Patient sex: M
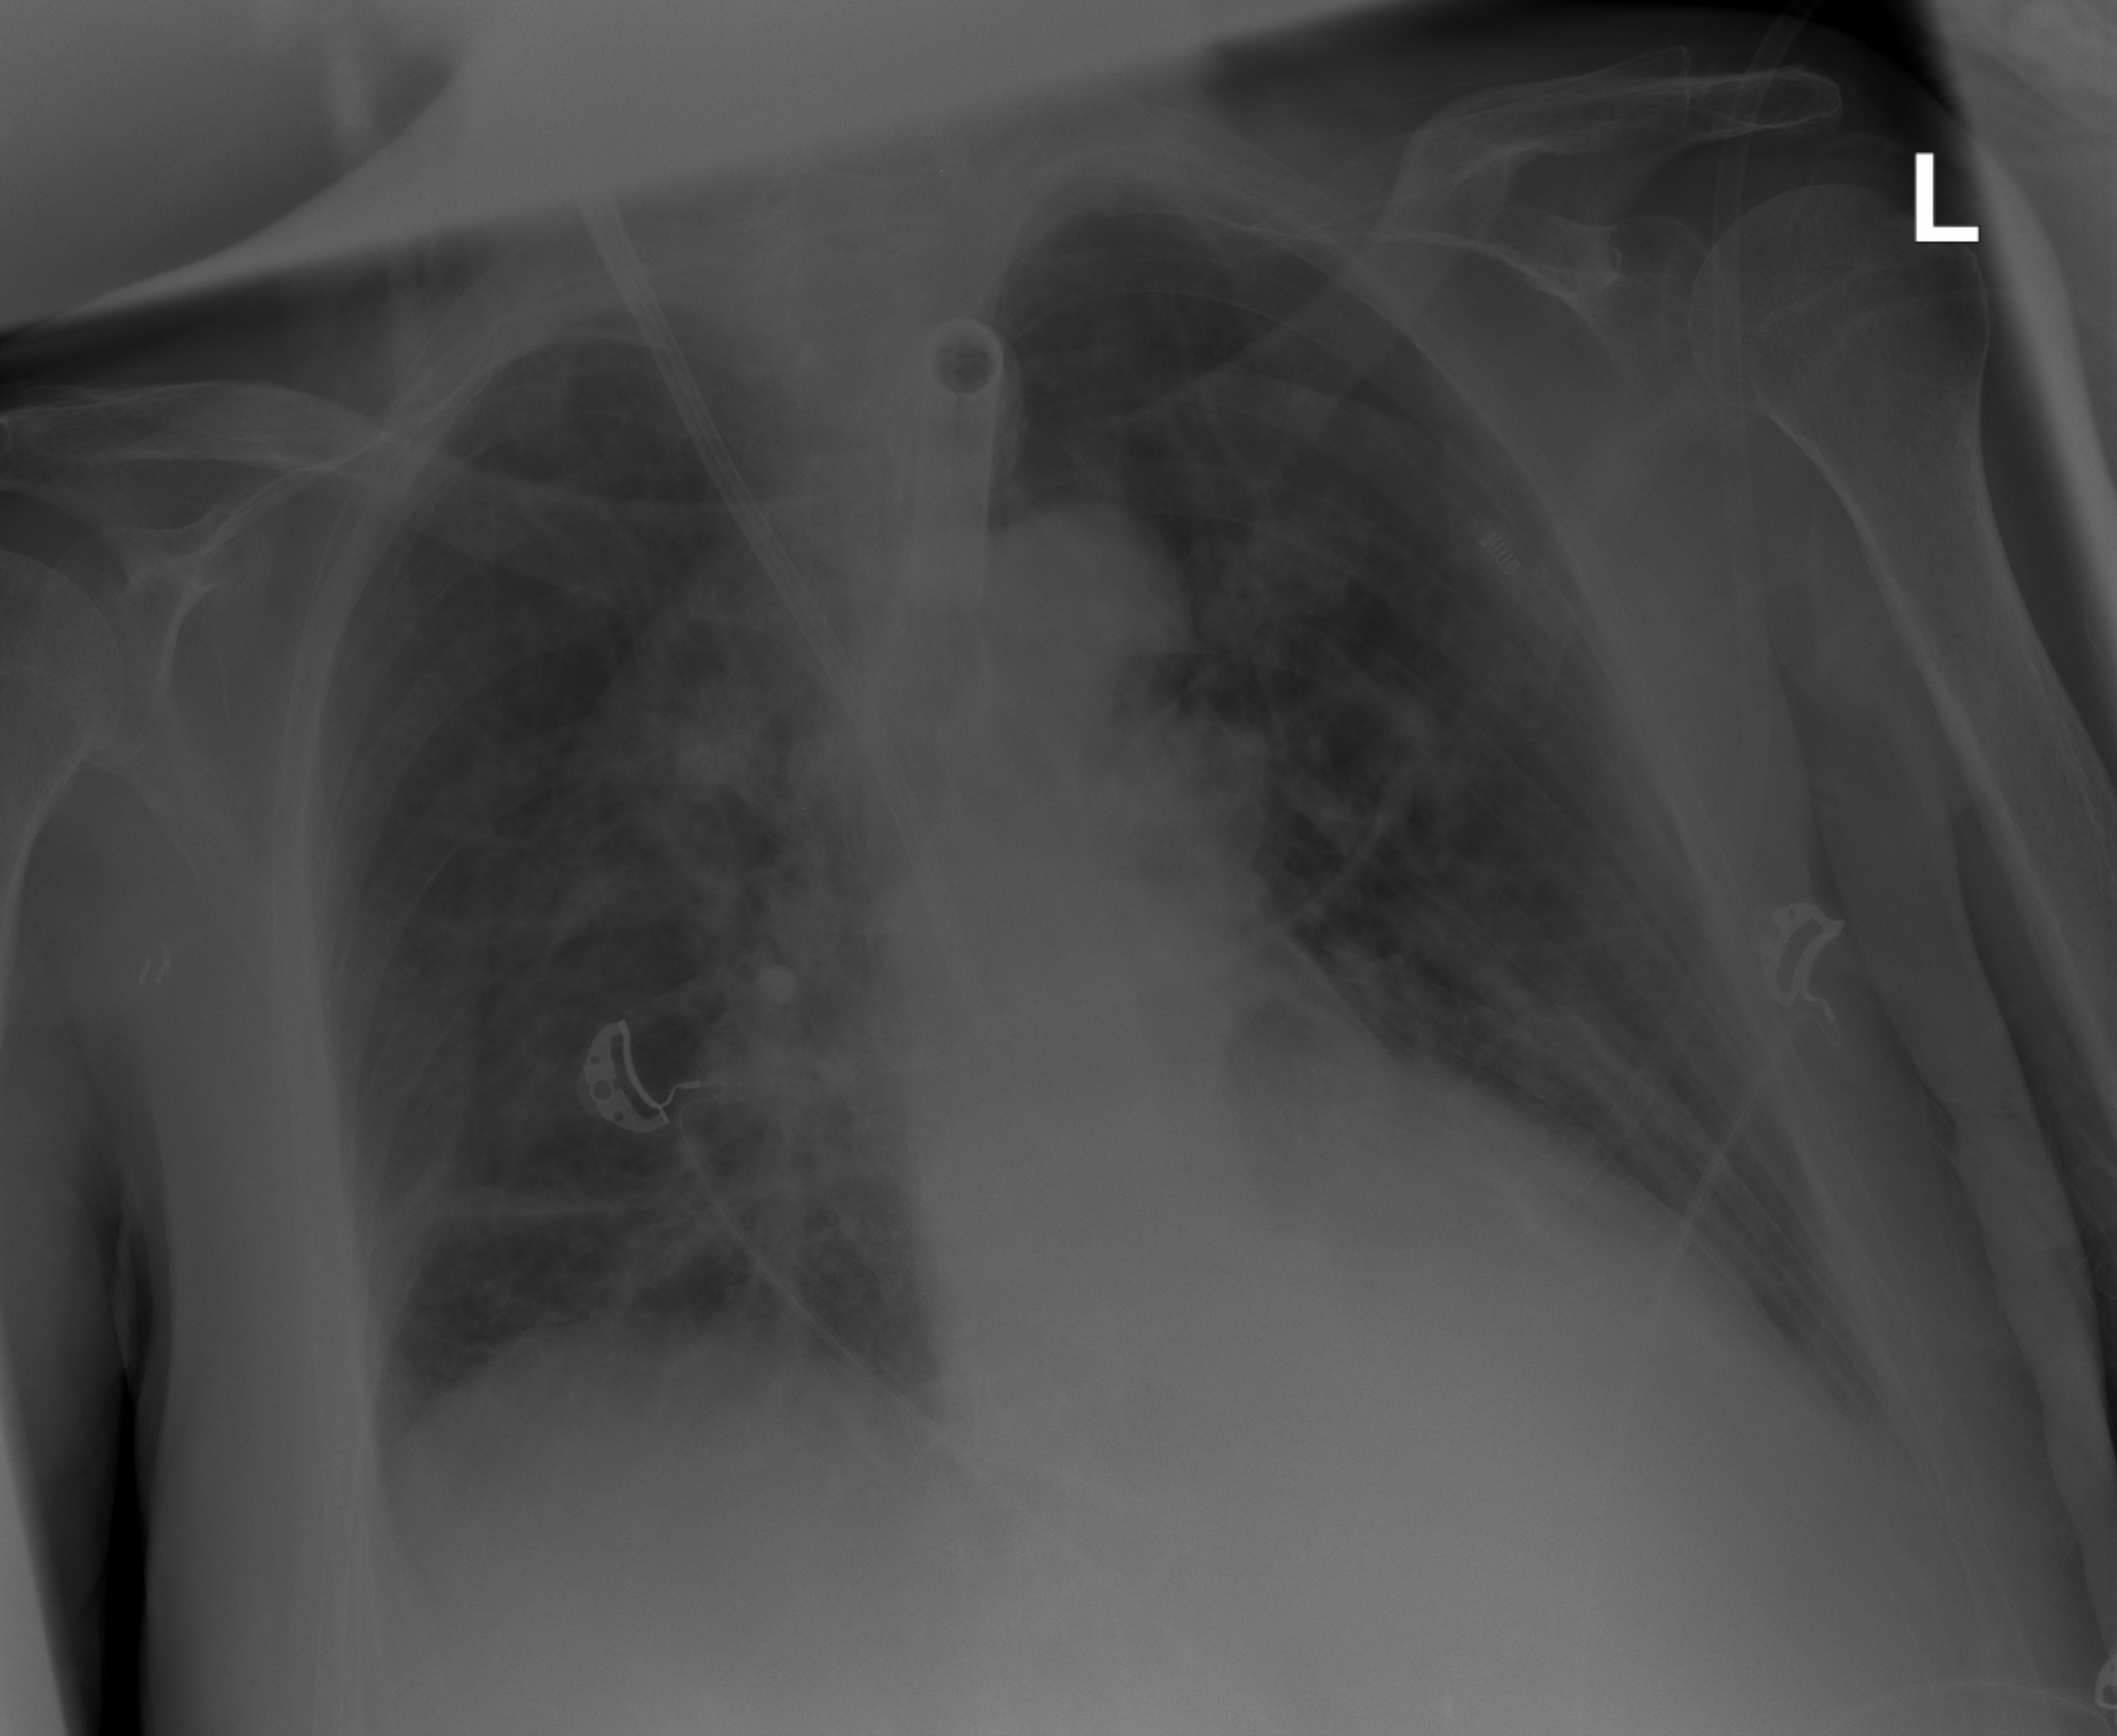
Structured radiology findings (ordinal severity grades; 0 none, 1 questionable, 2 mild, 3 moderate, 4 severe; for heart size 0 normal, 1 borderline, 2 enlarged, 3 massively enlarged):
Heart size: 2
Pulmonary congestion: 0
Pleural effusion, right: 0
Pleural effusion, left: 2
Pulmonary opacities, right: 1
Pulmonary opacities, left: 0
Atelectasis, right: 2
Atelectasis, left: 2